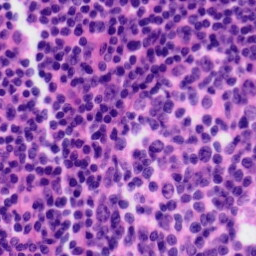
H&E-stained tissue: Tonsil